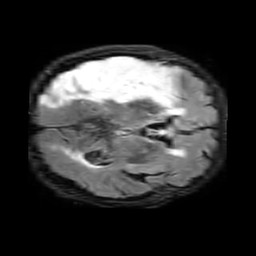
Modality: FLAIR
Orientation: axial
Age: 81
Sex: male
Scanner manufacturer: philips
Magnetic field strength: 3 T
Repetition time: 11 s
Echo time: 0.12 s